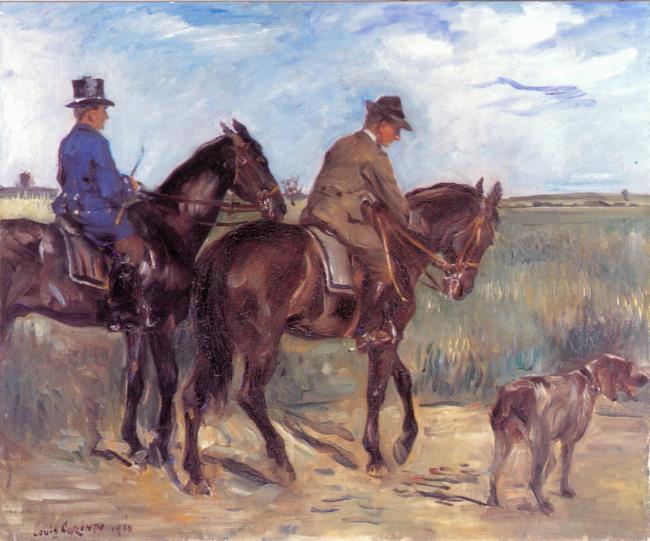
Title: Ruiter met bediende en jachthond op riddergoed Klein-Niendorf, Mecklenburg
Artist: Lovis Corinth
Earliest date: 1910
Latest date: 1910
Genre: painting
Keywords: horseman, riding horse, gait (of horses), hunting dog, top hat, servant, dirt road